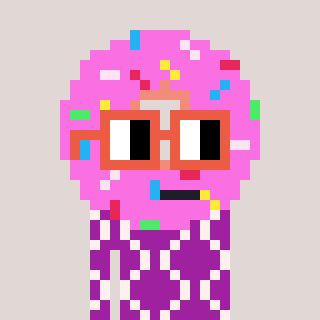
a pixel art character with square orange glasses, a doughnut-shaped head and a magenta-colored body on a warm background